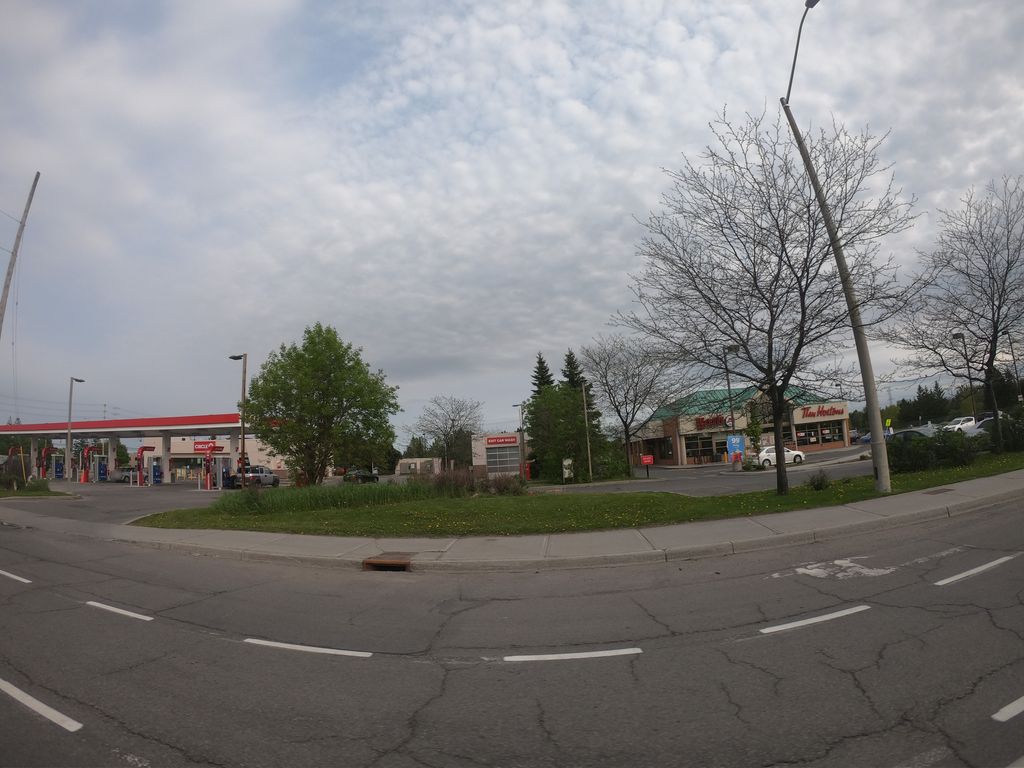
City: ottawa-gatineau